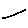
Label: line